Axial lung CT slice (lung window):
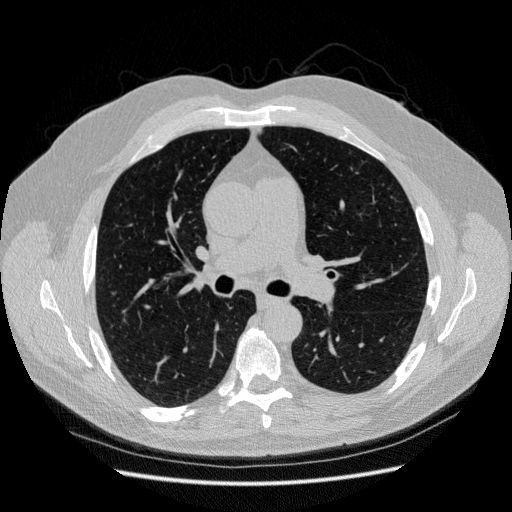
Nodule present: no